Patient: sex F, age 89
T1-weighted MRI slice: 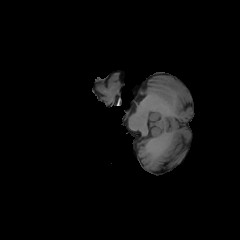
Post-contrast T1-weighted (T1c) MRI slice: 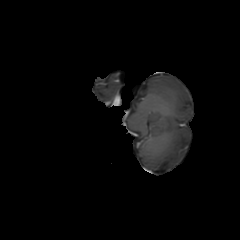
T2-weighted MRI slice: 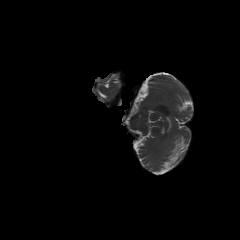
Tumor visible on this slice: no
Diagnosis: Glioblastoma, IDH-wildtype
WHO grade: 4